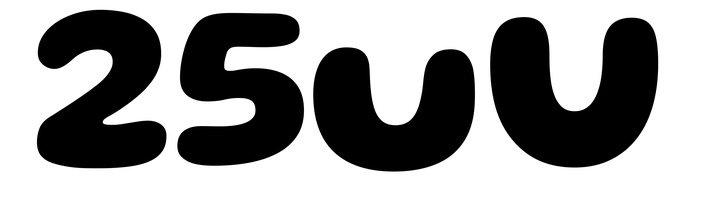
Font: Gluten_Bold